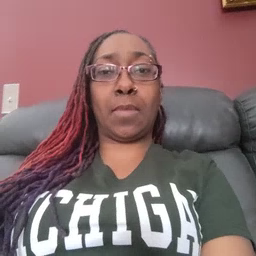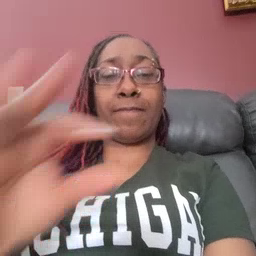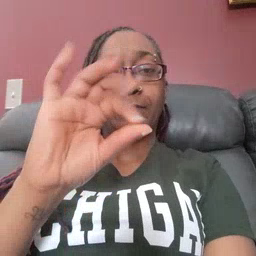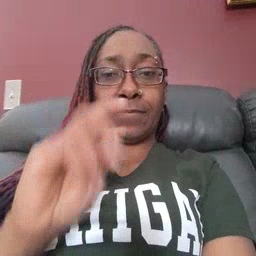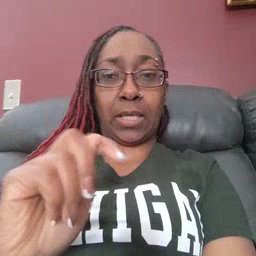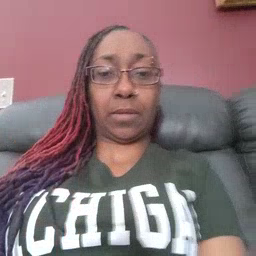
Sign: feet